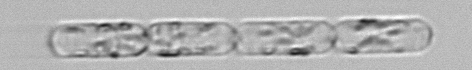
Label: Dactyliosolen_fragilissimus